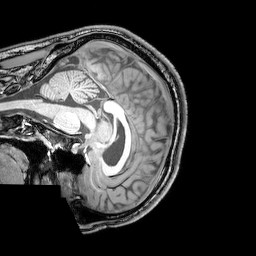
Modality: T1w
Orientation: sagittal
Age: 24
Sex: male
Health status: healthy
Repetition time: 0.081 s
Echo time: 0.037 s